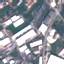
Land use / land cover class: Industrial